Interaction volume radius: 10 \u00c5
Interaction volume height: 35 \u00c5
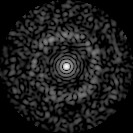
Disorder parameter: 0.8454